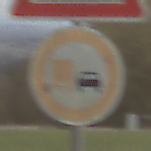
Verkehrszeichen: UeberholverbotKraftfahrzeuge
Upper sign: Gefaelle10
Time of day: MorningAfternoon
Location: Outdoor (Suburban)
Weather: Overcast
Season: NotSpecified
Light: Natural